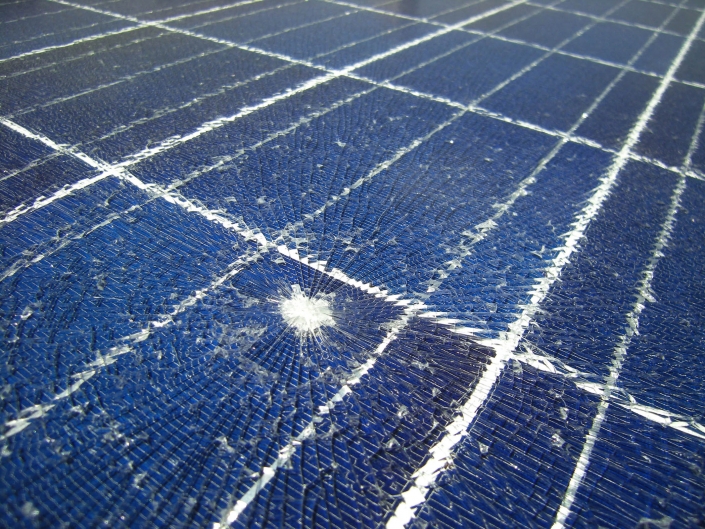
Label: Physical-Damage